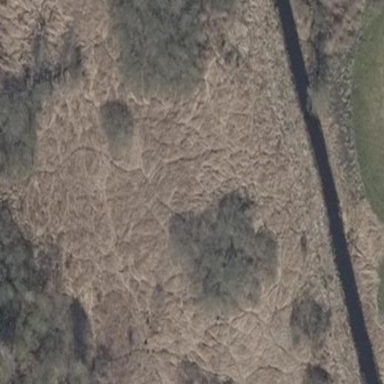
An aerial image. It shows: Wetland area characterized by wet meadow.